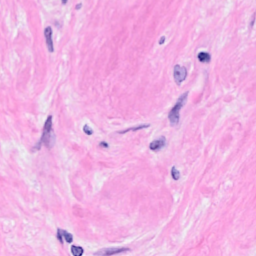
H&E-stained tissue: Breast